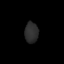
Tissue: lung
Cell type: Epithelial cells
Senescence score: 0.2078
Nuclear area (px): 278
Mean DAPI intensity: 44.205